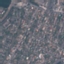
Land use / land cover class: Residential